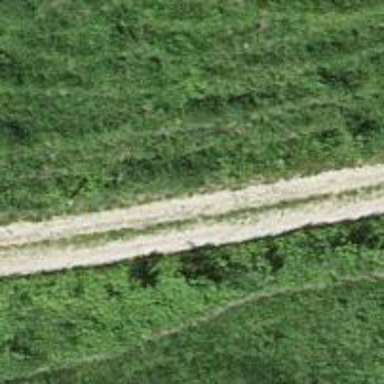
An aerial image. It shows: Gravel track with grade3 tracktype.